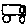
Label: car